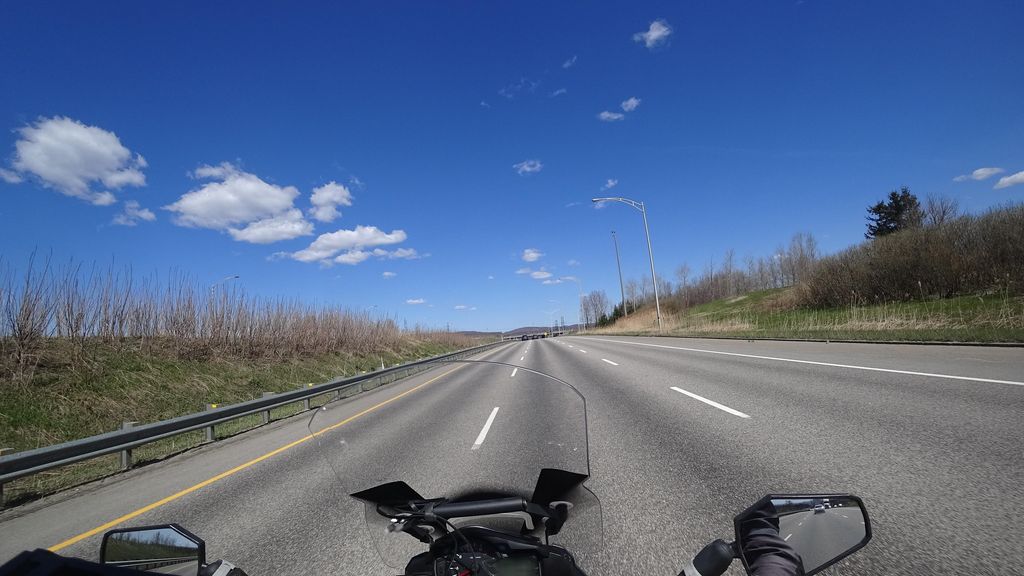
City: quebec_city